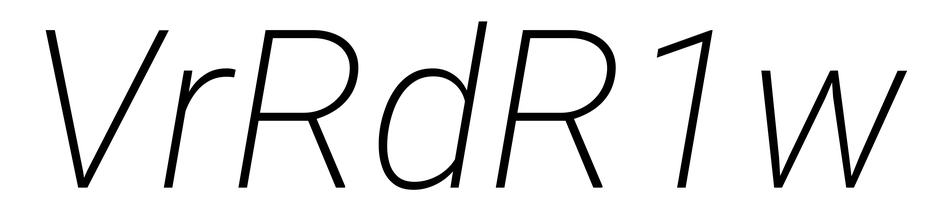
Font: Roboto-Italic_ExtraLight_Italic